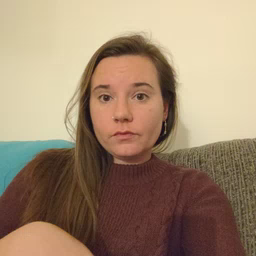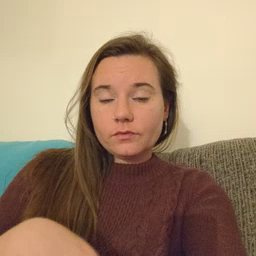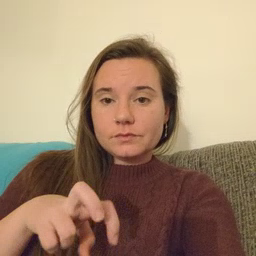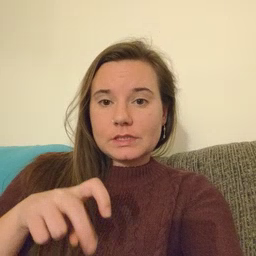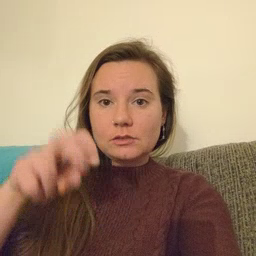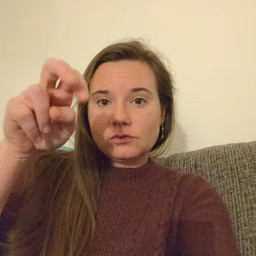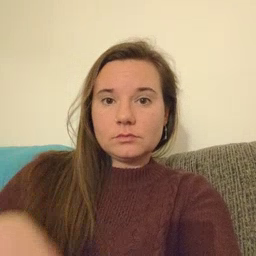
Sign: stairs